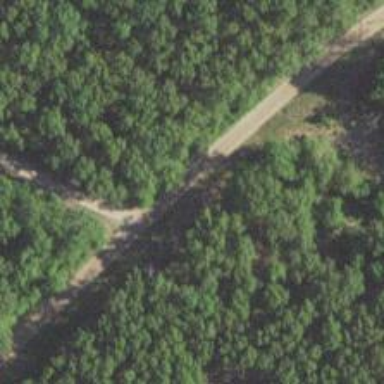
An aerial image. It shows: Residential road crossing abandoned historic railway.